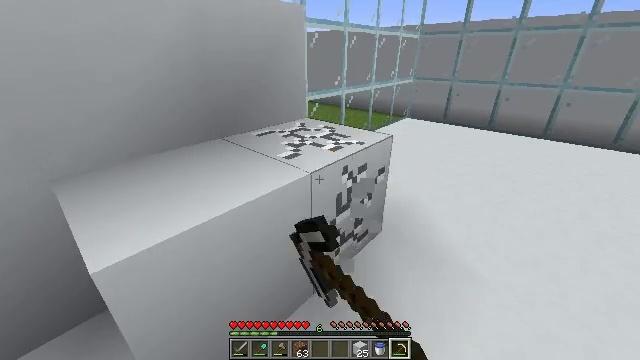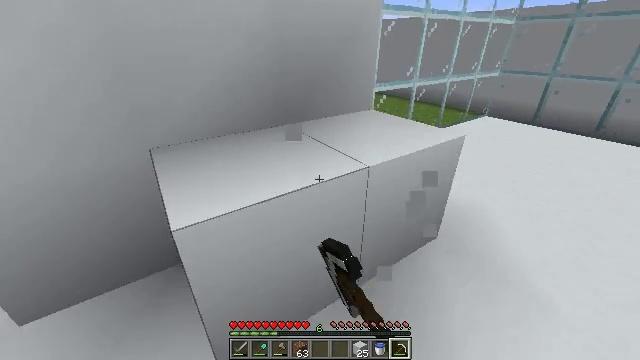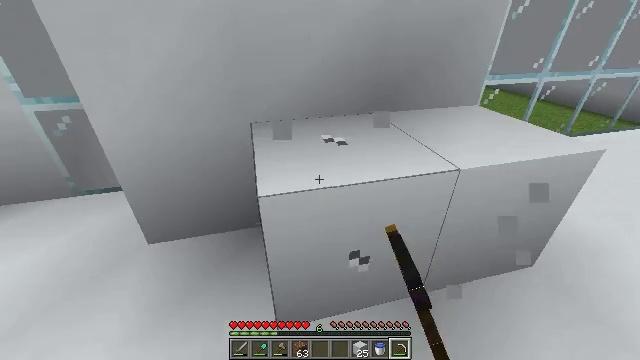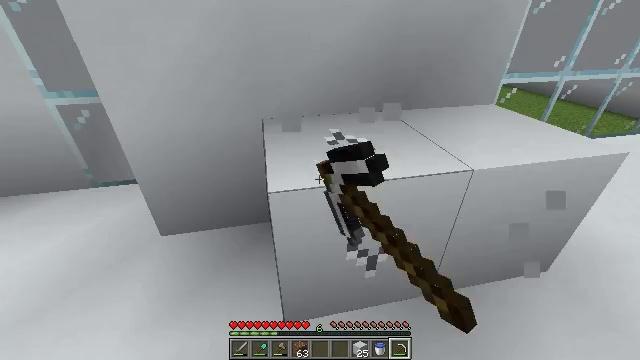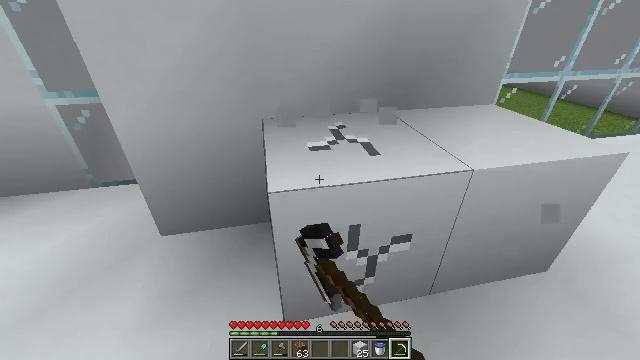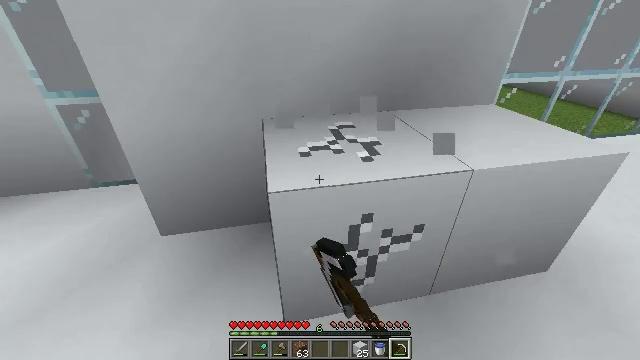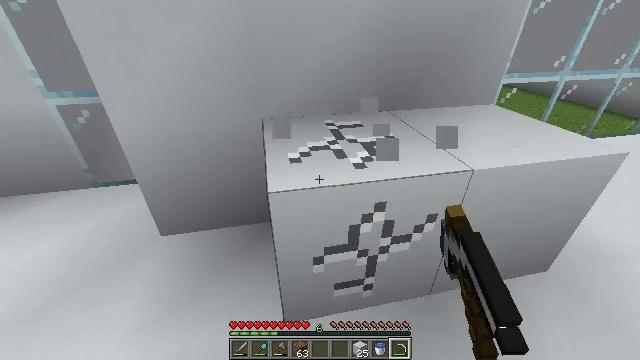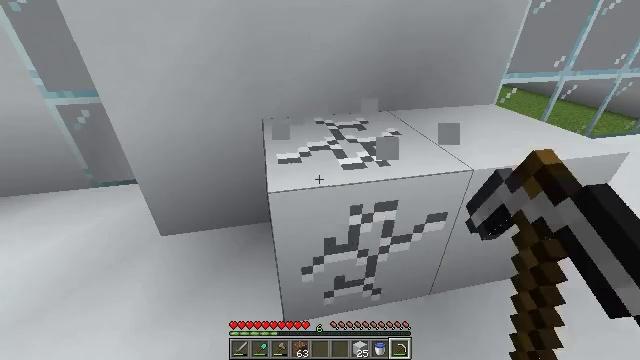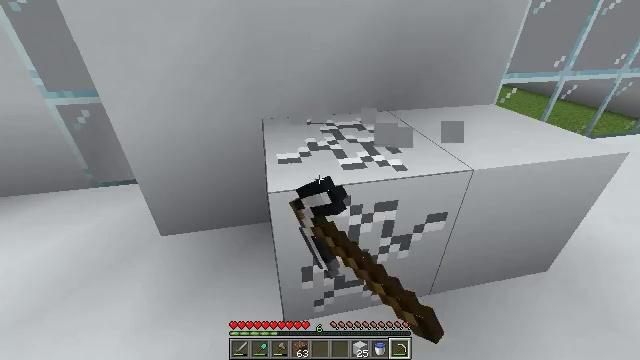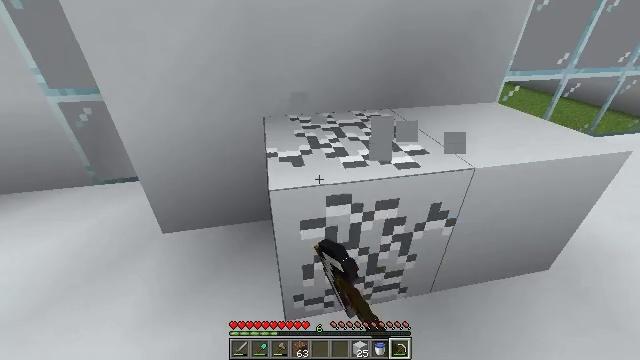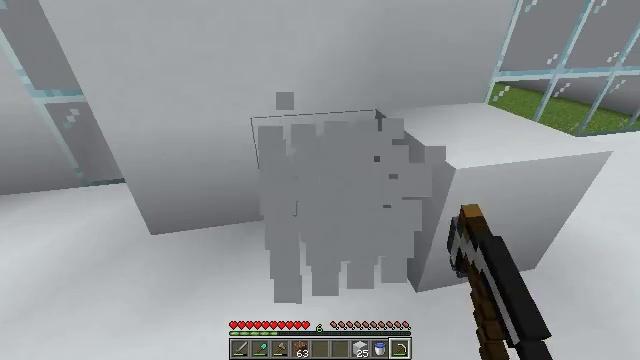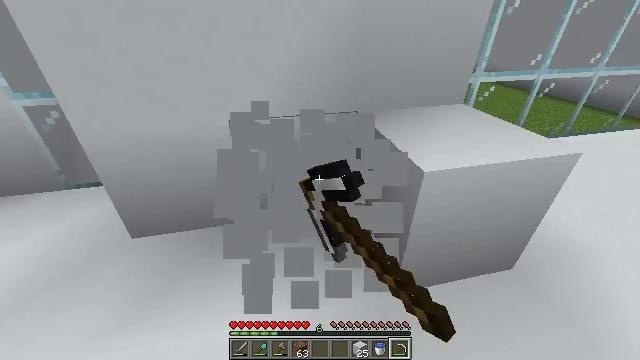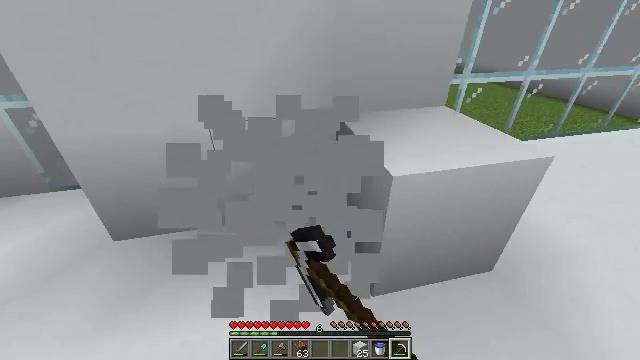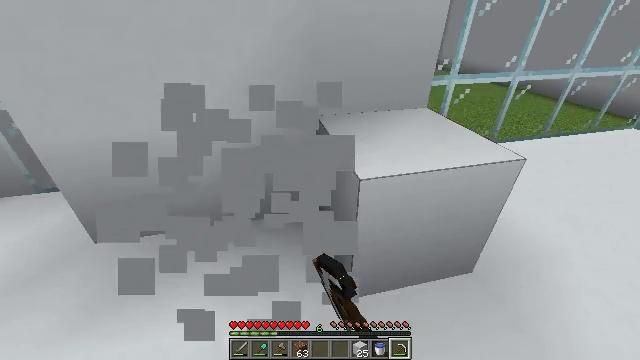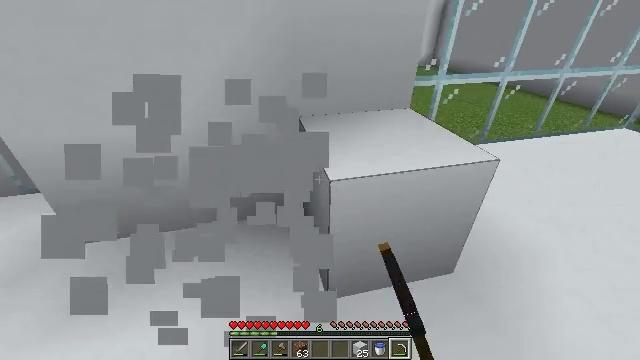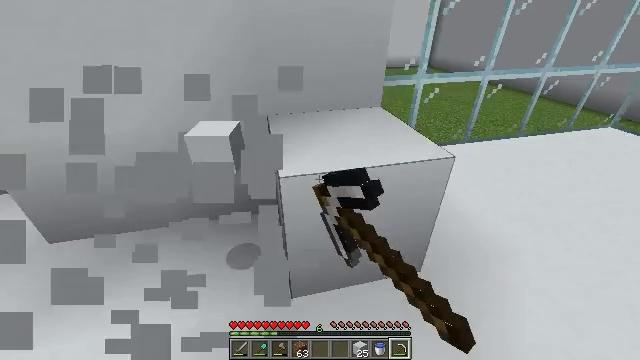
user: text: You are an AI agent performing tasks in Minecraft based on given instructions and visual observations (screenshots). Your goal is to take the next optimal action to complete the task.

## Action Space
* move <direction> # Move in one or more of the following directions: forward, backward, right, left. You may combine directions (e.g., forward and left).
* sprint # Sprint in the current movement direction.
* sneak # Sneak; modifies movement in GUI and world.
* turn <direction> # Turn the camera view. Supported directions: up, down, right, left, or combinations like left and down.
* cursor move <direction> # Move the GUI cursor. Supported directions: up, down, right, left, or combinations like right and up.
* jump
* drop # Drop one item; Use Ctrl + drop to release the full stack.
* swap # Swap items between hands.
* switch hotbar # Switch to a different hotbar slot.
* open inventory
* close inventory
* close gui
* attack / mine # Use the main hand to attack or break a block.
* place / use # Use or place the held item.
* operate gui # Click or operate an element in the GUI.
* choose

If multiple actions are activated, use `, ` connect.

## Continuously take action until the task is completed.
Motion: motion action
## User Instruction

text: Break the white concrete to gather it.
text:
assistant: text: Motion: turn left and down, attack / mine
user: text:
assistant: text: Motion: turn left and down, attack / mine
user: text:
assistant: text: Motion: turn left, attack / mine
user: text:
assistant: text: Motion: attack / mine
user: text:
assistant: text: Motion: attack / mine
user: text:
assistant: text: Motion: attack / mine
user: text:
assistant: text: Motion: attack / mine
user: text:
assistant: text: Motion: attack / mine
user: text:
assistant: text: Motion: attack / mine
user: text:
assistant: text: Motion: move right, attack / mine
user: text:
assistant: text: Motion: move right, attack / mine
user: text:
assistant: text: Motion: move right, attack / mine
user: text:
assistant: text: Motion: move right, attack / mine
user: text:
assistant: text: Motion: move right, attack / mine
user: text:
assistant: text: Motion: move right, attack / mine
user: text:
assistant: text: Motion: move right, attack / mine
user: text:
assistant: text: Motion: move right, turn left, attack / mine
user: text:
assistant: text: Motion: turn left, attack / mine
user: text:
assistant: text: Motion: turn left, attack / mine
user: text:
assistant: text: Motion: turn left, attack / mine
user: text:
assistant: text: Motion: turn left, attack / mine
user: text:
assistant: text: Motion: turn left, attack / mine
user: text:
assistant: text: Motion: turn left, attack / mine
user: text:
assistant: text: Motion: turn left, attack / mine
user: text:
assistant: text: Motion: move right, turn left, attack / mine
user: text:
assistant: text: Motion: move right, turn left, attack / mine
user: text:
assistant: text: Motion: move right, turn left and up, attack / mine
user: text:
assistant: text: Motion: move right, turn left, attack / mine
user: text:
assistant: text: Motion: move right, turn left, attack / mine
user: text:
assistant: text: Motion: move right, turn left, attack / mine